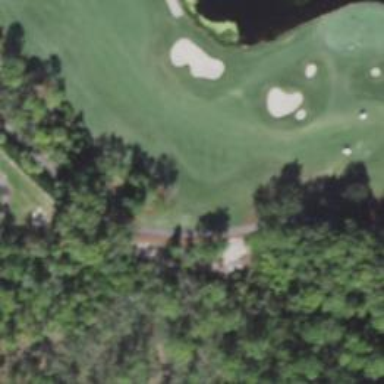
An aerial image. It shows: Path for both roads and golfers.